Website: lowes
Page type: account-selection
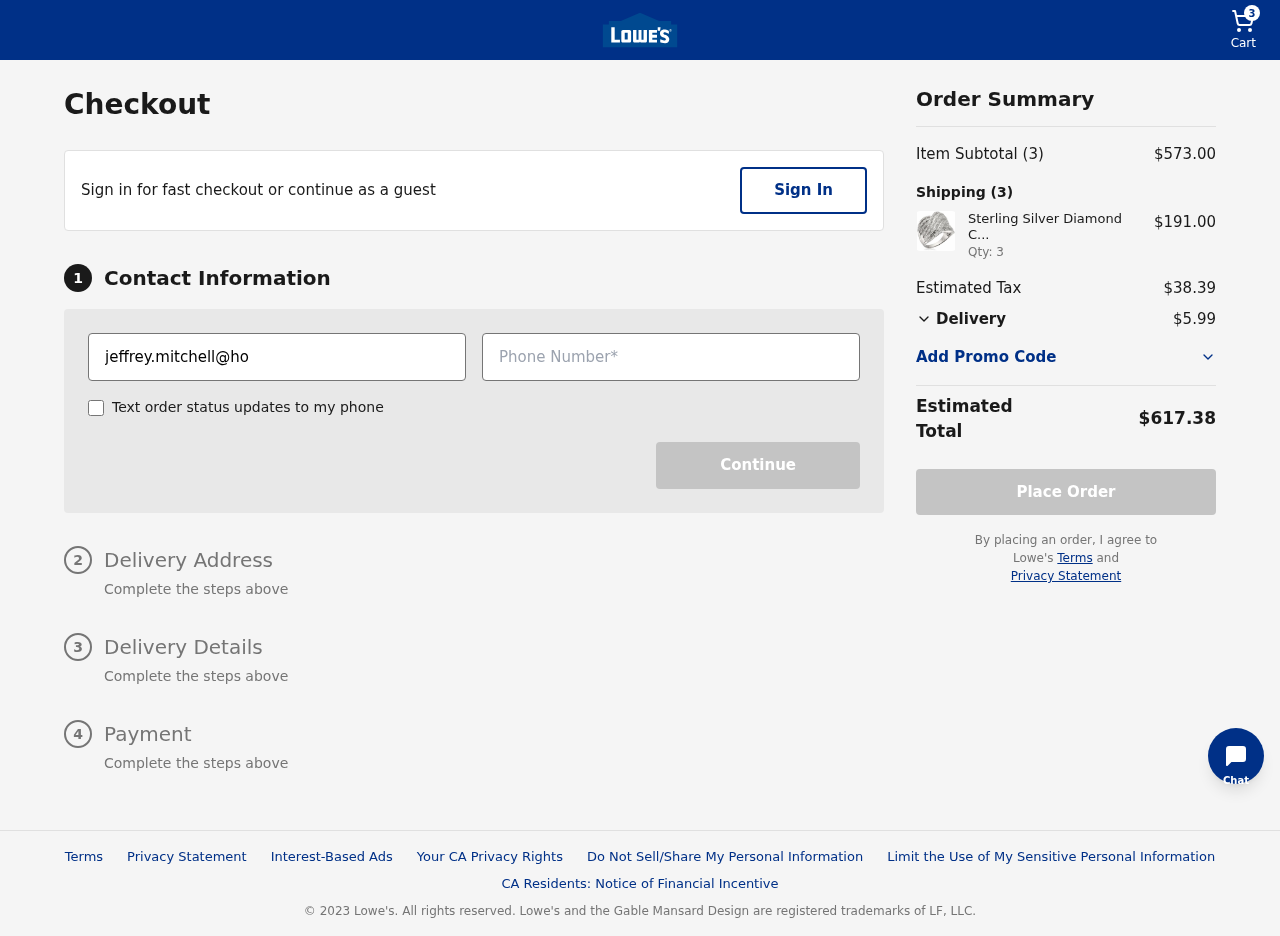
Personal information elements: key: PII_EMAIL
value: jeffrey.mitchell@hotmail.com
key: PII_PHONE
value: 6077262341
Product elements: key: PRODUCT1_NAME
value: Sterling Silver Diamond Crossover Band Ring (1 cttw), Size 7
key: PRODUCT1_PRICE
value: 191
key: PRODUCT1_QUANTITY
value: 3
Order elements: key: ORDER_NUM_ITEMS
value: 3
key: ORDER_SUBTOTAL
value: $573.00
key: ORDER_TAX
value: $38.39
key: ORDER_SHIPPING_COST
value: $5.99
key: ORDER_TOTAL
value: $617.38